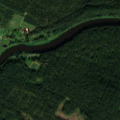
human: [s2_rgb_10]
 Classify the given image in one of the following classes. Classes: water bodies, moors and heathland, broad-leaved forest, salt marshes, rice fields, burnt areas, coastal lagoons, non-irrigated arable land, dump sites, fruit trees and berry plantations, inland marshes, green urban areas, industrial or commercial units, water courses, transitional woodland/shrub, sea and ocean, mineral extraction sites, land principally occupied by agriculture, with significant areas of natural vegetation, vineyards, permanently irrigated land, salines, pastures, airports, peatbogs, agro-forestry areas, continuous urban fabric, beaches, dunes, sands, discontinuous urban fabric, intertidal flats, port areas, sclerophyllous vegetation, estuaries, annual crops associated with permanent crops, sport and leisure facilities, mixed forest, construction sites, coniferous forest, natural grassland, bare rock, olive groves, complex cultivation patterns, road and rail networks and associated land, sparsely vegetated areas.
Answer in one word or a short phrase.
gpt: land principally occupied by agriculture, with significant areas of natural vegetation, coniferous forest, mixed forest, water courses